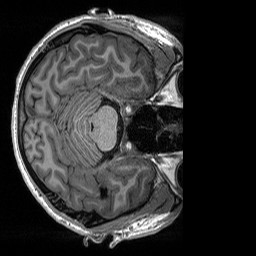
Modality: T1w
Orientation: axial
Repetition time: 8 s
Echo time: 0.066 s